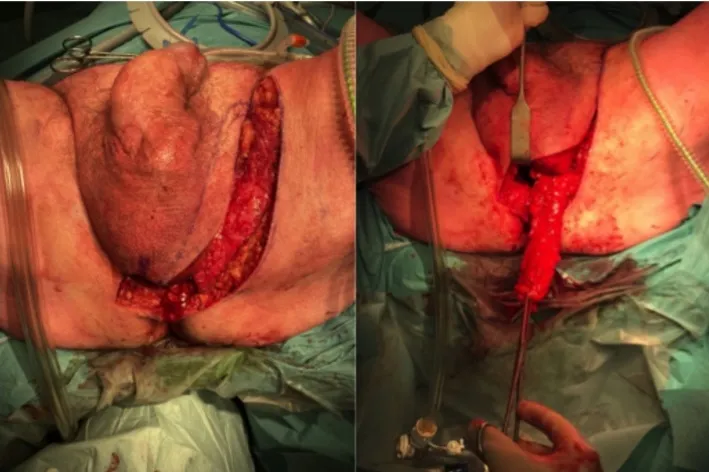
Perineal incision with the pudendal thigh flap.
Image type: medical_photograph (other_medical_photograph)